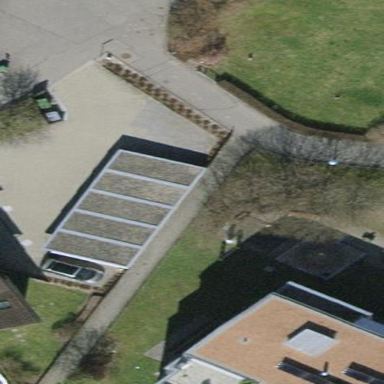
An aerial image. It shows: Group of garages.